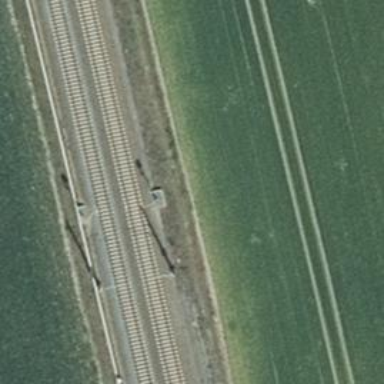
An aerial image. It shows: Signal light at railway crossing.